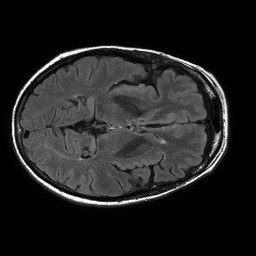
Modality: FLAIR
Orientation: axial
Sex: female
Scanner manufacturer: philips
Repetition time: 11 s
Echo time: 0.125 s